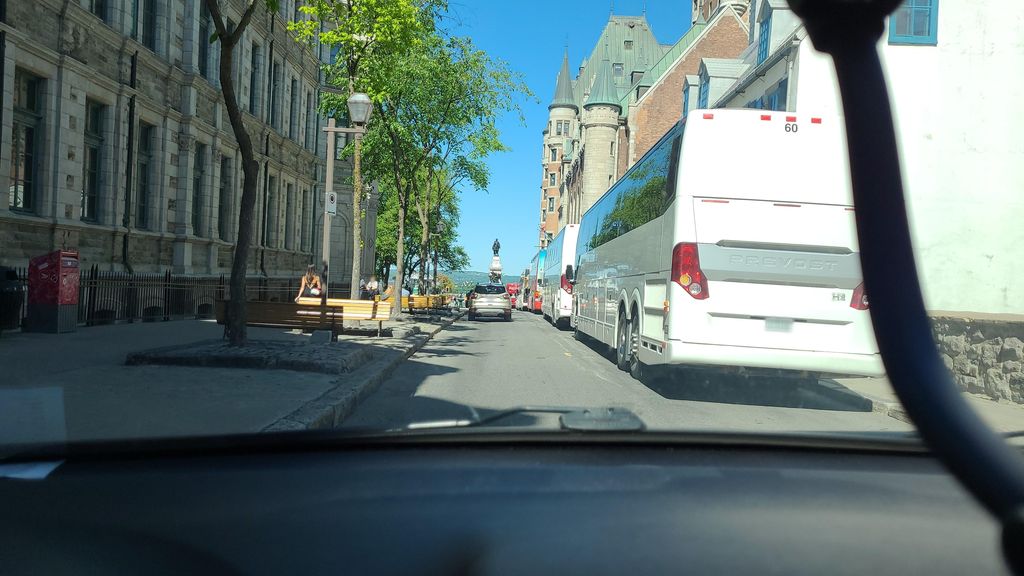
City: quebec_city